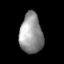
Tissue: lung
Cell type: Endothelial cells
Senescence score: 0.2023
Nuclear area (px): 901
Mean DAPI intensity: 147.886